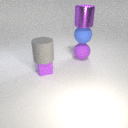
small purple rubber cube in front of large purple rubber sphere